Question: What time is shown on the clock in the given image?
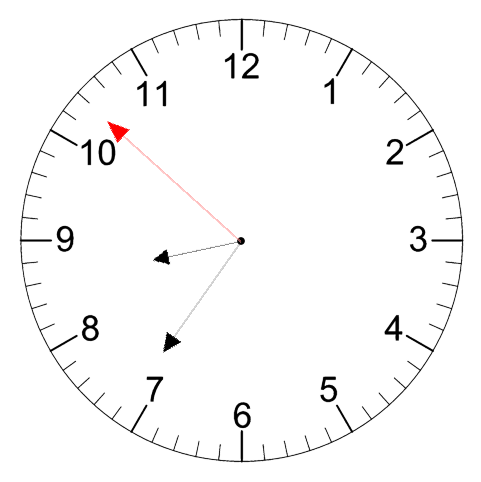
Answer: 08:35:52